Interaction volume radius: 5 \u00c5
Interaction volume height: 15 \u00c5
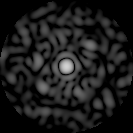
Disorder parameter: 0.7821